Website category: sports
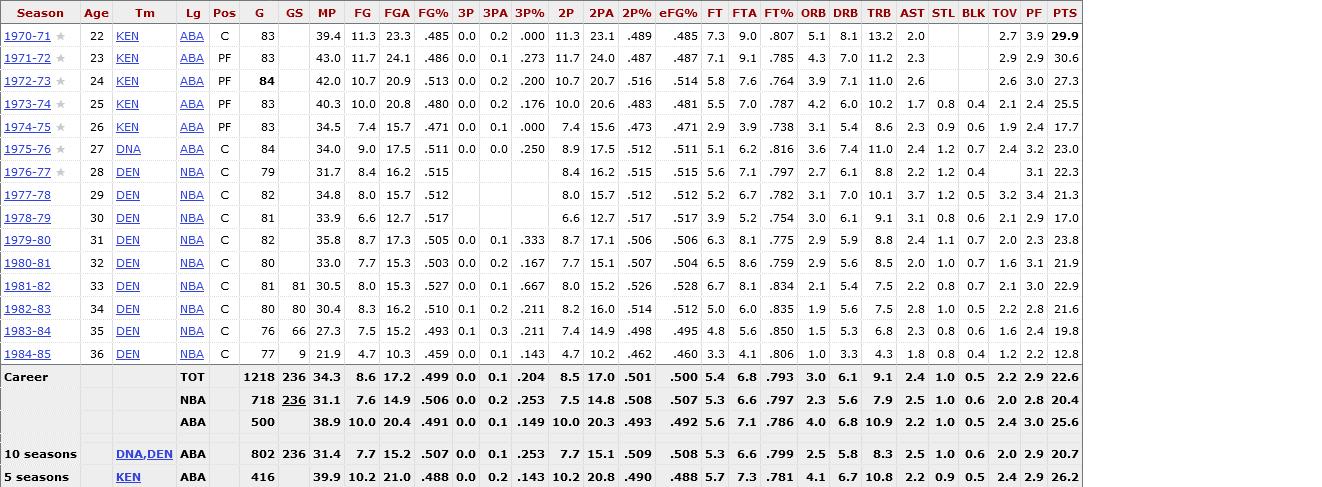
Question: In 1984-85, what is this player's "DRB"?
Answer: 3.3

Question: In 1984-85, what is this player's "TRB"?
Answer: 4.3

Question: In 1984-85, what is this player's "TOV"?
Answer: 1.2

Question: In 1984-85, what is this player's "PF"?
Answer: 2.2

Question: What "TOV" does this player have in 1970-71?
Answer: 2.7

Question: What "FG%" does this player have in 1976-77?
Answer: .515

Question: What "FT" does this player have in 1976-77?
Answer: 5.6

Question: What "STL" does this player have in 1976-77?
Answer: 1.2

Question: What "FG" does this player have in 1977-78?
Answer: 8.0

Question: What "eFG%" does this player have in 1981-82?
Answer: .528

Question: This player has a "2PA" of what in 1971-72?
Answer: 24.0

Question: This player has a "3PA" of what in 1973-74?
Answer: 0.2

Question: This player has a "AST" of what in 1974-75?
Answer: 2.3

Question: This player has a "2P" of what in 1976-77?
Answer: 8.4

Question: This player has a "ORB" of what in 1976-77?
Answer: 2.7

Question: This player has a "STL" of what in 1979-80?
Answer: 1.1

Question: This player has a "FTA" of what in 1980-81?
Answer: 8.6

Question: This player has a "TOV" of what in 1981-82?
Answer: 2.1

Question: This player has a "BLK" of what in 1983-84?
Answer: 0.6

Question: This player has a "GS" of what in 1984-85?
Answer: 9

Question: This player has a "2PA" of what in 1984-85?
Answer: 10.2

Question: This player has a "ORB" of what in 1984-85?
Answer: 1.0

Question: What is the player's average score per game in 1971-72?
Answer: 30.6

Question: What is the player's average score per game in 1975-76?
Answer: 23.0

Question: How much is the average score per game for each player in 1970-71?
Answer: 29.9

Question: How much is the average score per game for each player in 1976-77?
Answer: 22.3

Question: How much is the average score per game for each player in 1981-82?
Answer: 22.9

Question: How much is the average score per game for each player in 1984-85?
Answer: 12.8

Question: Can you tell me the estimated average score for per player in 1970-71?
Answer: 29.9

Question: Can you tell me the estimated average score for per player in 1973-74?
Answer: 25.5

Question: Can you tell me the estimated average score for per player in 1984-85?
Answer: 12.8

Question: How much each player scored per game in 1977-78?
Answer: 21.3

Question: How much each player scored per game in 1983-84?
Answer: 19.8

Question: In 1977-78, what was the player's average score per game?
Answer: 21.3

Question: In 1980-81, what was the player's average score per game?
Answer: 21.9

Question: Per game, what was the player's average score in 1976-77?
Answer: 22.3